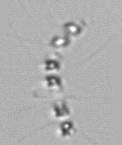
Label: Chaetoceros